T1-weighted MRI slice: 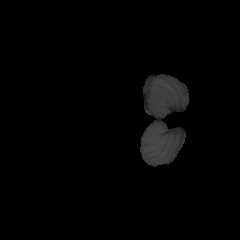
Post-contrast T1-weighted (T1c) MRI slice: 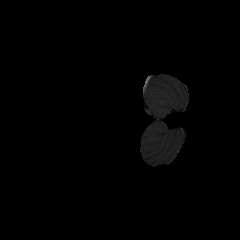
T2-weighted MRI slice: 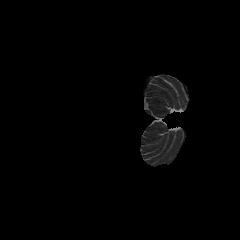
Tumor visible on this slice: no